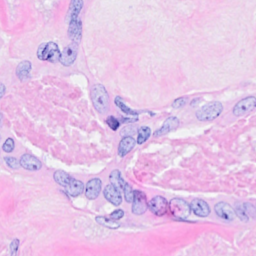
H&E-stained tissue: Breast